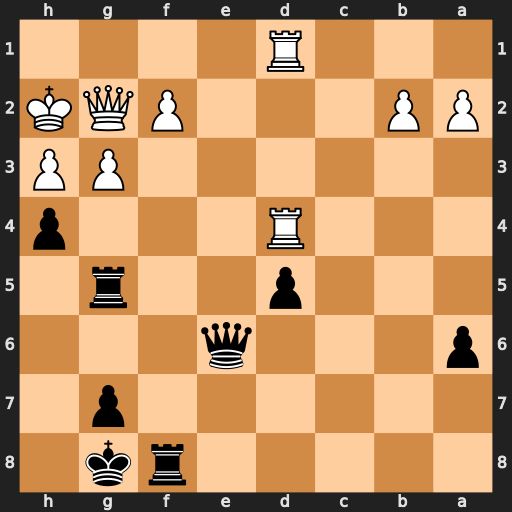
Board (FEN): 5rk1/6p1/p3q3/3p2r1/3R3p/6PP/PP3PQK/3R4
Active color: b
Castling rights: -
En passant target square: -
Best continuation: Rxf2 Qxf2 hxg3+ Kg2 gxf2+